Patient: sex M, age 83
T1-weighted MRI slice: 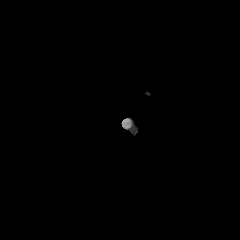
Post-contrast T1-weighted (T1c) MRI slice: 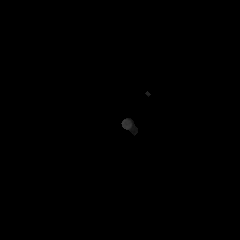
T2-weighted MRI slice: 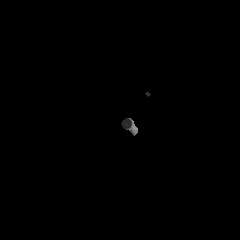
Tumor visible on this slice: no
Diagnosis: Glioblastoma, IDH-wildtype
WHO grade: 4